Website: home-depot
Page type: customer-info-address
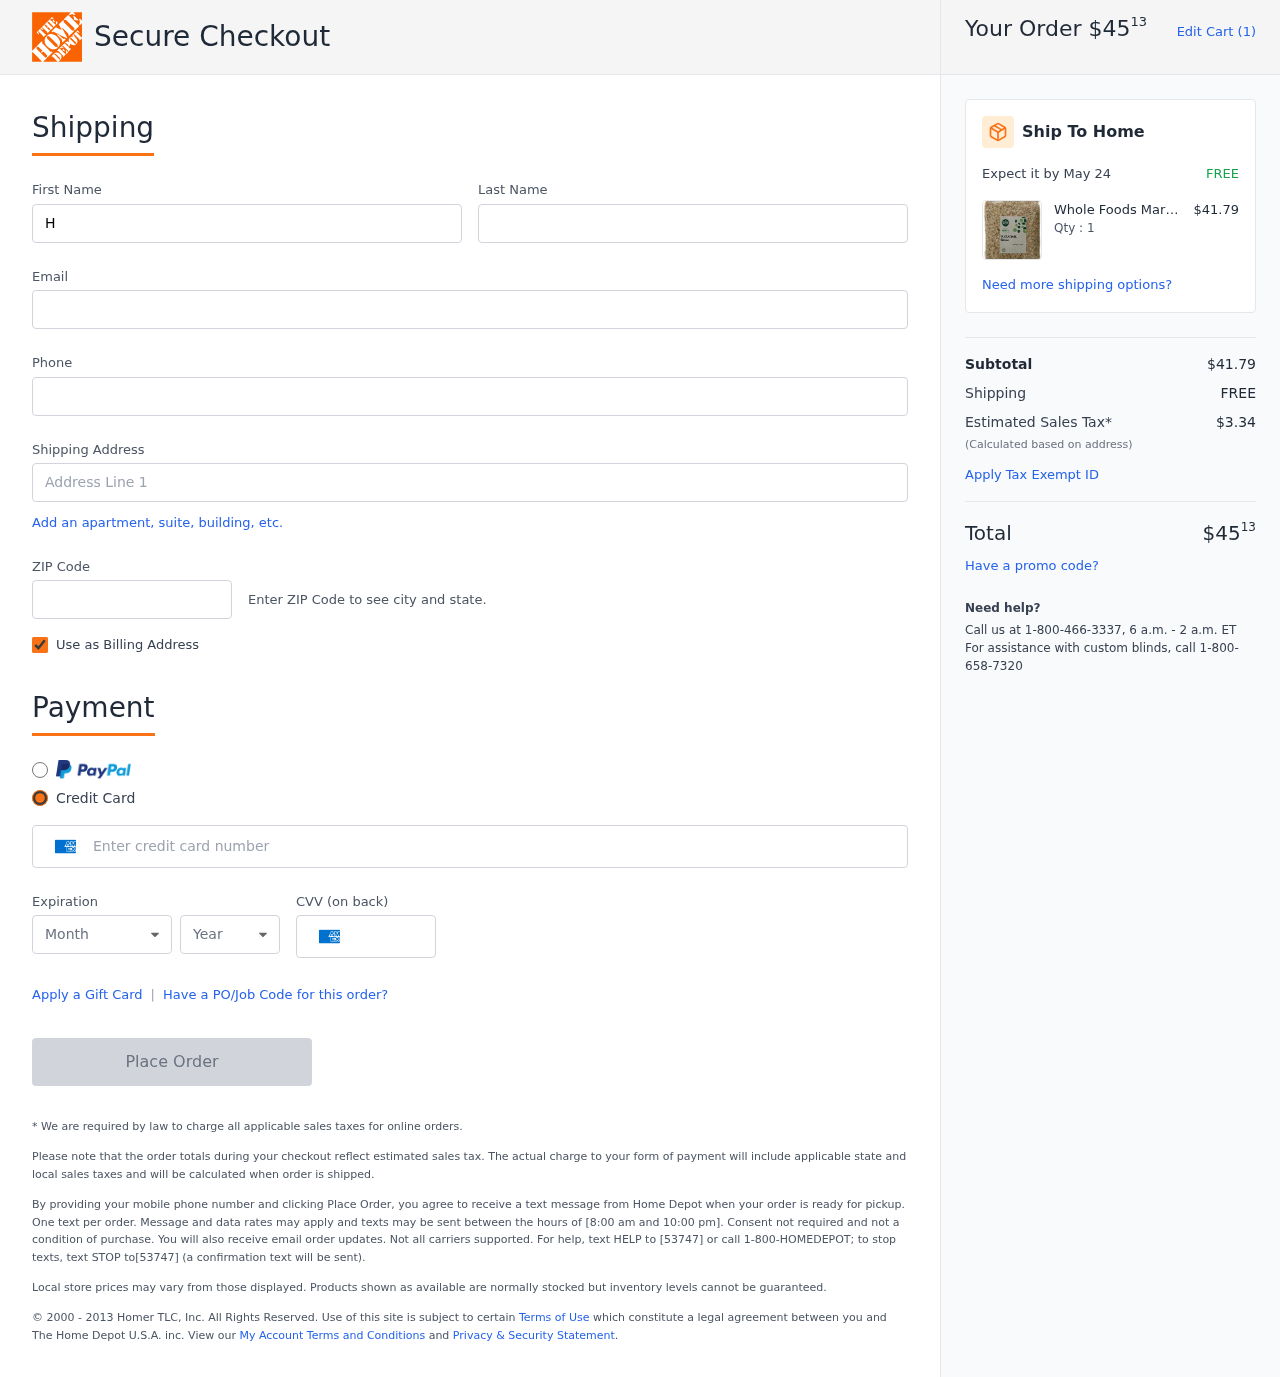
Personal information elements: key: PII_CARD_CVV
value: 7314
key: PII_CARD_EXPIRY_MONTH
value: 02
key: PII_CARD_EXPIRY_YEAR
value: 27
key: PII_CARD_NUMBER
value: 3419 6394 5680 442
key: PII_EMAIL
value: hannah_jenkins@gmail.com
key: PII_FIRSTNAME
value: Hannah
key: PII_LASTNAME
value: Jenkins
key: PII_PHONE
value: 5064155810
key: PII_POSTCODE
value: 03291
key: PII_STREET
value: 1328 Kevin Plaza Apt. 152
Product elements: key: PRODUCT1_BRAND
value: Whole Foods Market
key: PRODUCT1_NAME
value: Whole Foods Market Organic Buckwheat Flakes, 500 g
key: PRODUCT1_PRICE
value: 41.79
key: PRODUCT1_QUANTITY
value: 1
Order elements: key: ORDER_TOTAL
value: $4513
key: ORDER_NUM_ITEMS
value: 1
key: ORDER_DELIVERY_DATE
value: May 24
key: ORDER_SUBTOTAL
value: $41.79
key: ORDER_SHIPPING_COST
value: FREE
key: ORDER_TAX
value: $3.34